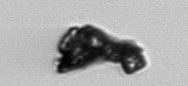
Label: Delphineis